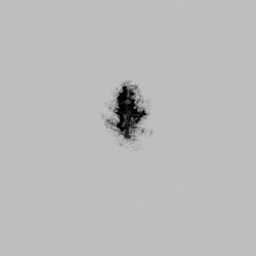
Label: nature